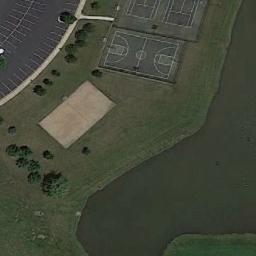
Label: basketball_court